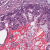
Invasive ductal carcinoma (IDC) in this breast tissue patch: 1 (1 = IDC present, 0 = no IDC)